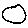
Label: circle